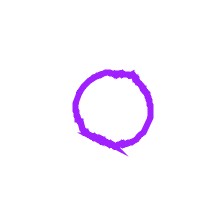
Shape: circle